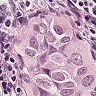
Metastatic tissue present: yes